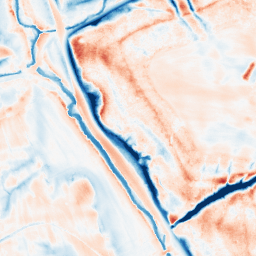
Category: edge_preserving
Decomposition family: guided
Decomposition parameters: radius: 8
eps: 1
Upsampling method: lanczos
Upsampling parameters: scale: 2
Upsampling scale: 2